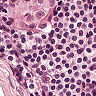
Metastatic tissue present: yes